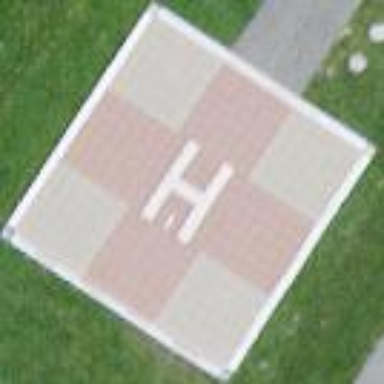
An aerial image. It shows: Image of helipad at airport.